Question: I'm looking for the best practice to insert or update rows from a MySQL connection to a SQL Server connection.

First of all, I added a ADO.NET data source to grab MySQL content (a simple table Supplier with two fields id and name). Then, I added a Lookup transformation to split new rows / updated rows. It works well when I need to insert new rows. However, I would like to use a Command OLE DB to update existing rows but It doesn't work due to a incompatibility between my connection manager and the component (ADO.NET vs OLE DB).
Any idea to update modified rows ?! Should I use a cache component ?!
Thanks in advance !
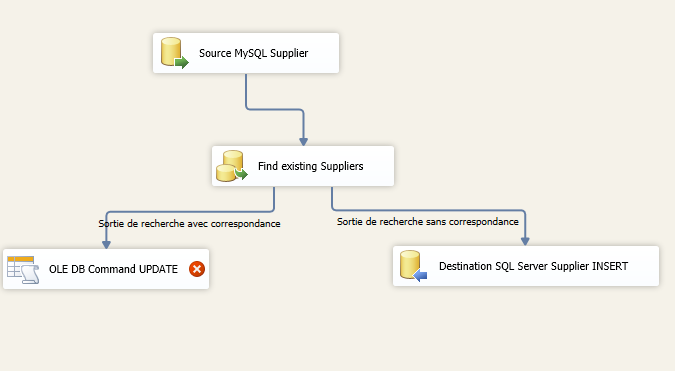
Answer: Just get rid of the lookup and conditional split all together.
Outside of your SSIS package, build a staging table that contains the fields you need for inserts/updates.
In your SSIS Package, create a control flow that does the following:
- - - -